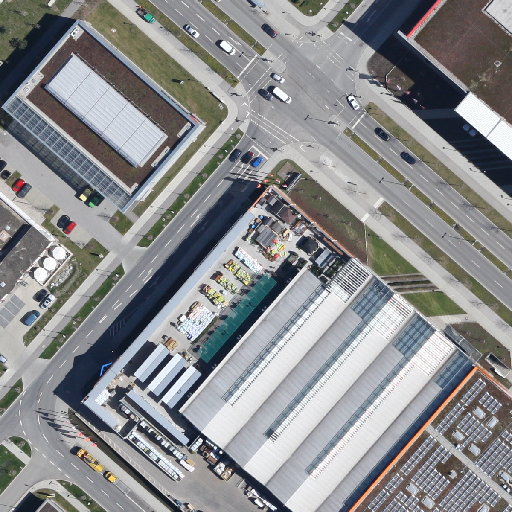
Referring expression: road